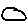
Label: circle